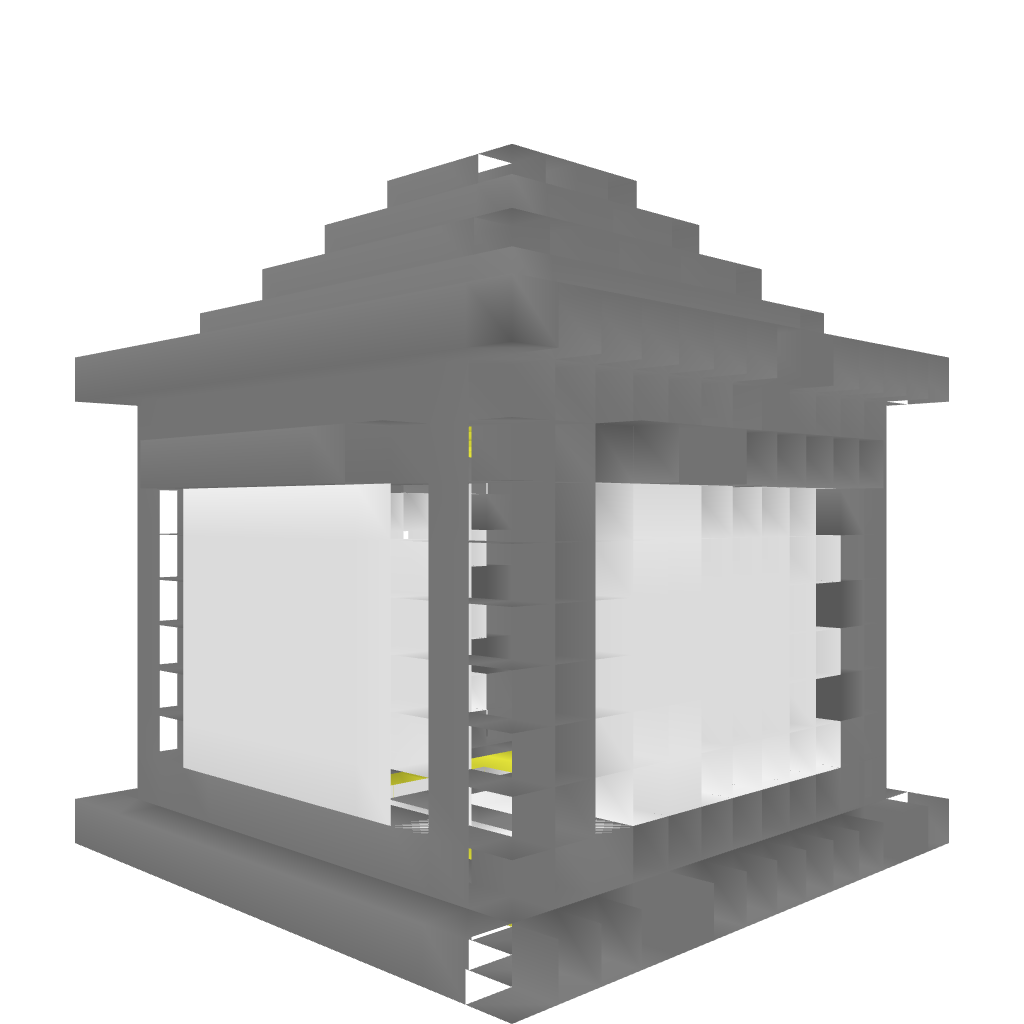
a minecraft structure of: FinalBattle Default Arena bad low quality